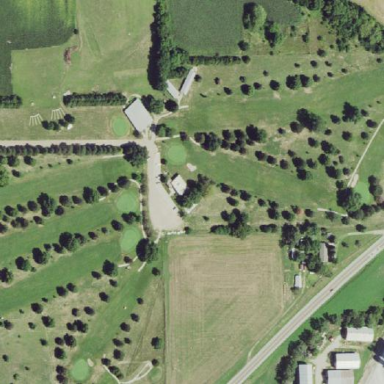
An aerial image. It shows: Golf course surrounded by greenery.